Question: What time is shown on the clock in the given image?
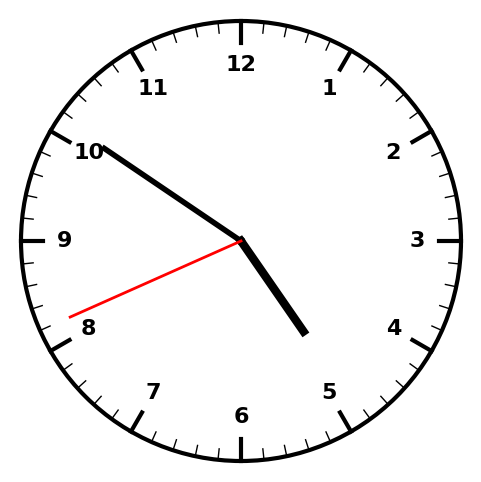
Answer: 04:50:41